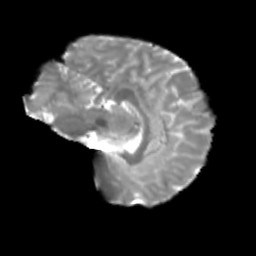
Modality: T2w
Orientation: sagittal
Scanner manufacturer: siemens
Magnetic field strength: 3 T
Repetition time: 4 s
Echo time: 0.0594 s